Field crop: tomato
Growth stage: 1
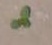
Species: solanum